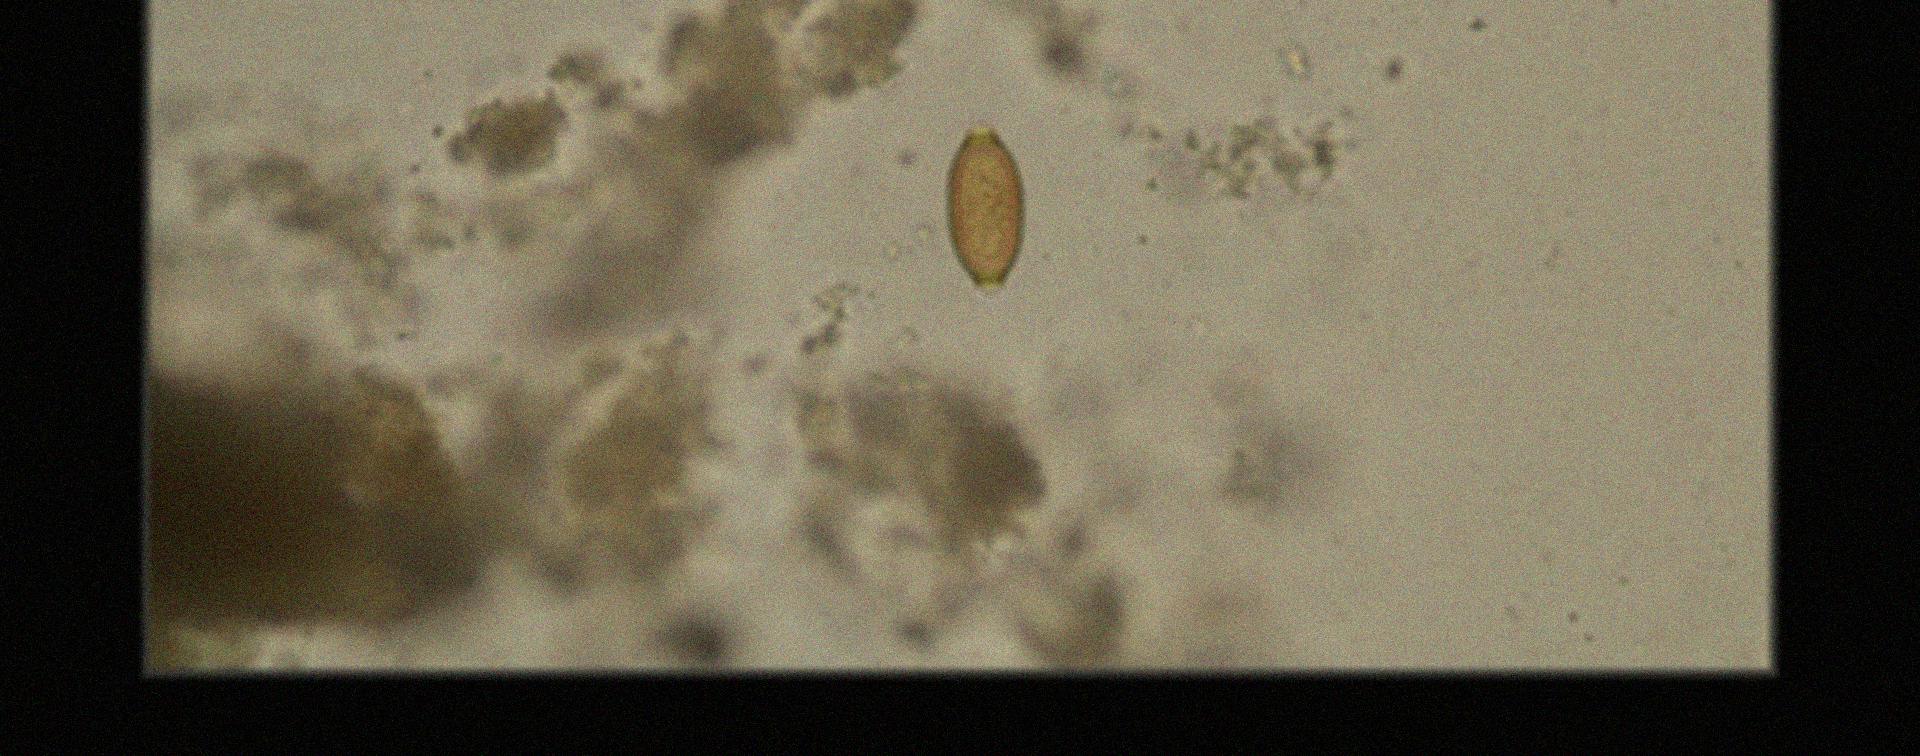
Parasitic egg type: Trichuris trichiura